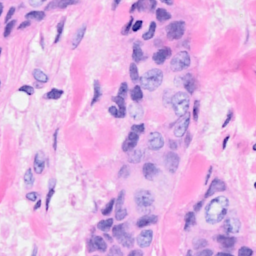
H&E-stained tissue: Breast